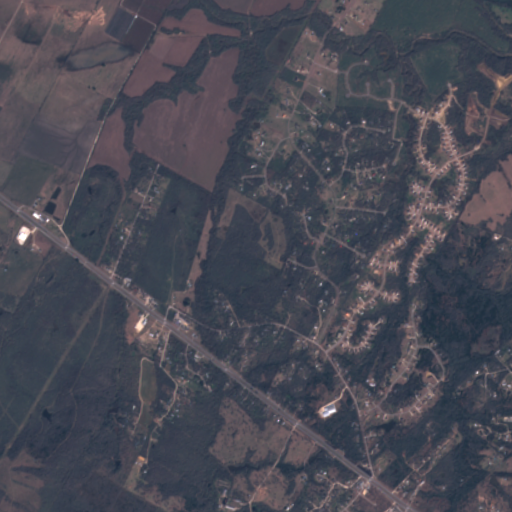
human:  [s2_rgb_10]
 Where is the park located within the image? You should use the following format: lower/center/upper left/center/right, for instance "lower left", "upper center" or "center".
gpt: The park is located in the lower right of the image.
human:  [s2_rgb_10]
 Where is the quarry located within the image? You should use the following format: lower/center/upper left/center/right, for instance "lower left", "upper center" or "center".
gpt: There is no quarry in the image.